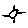
Label: sun